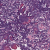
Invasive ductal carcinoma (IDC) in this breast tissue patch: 0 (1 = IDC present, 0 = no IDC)